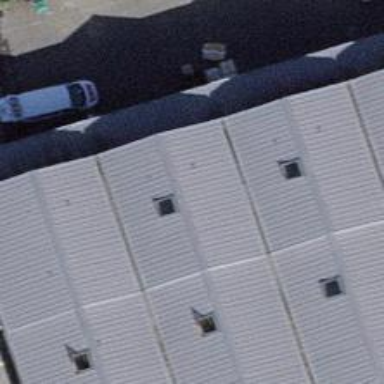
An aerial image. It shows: View of roof of building.